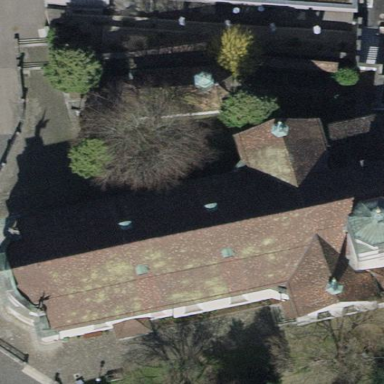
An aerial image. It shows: Church which is place of worship.